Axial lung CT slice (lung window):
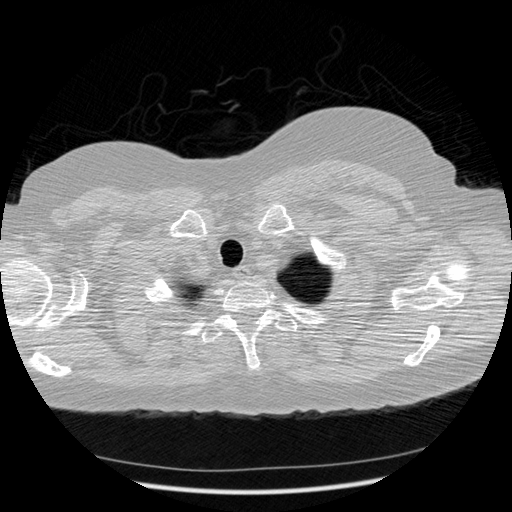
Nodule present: no